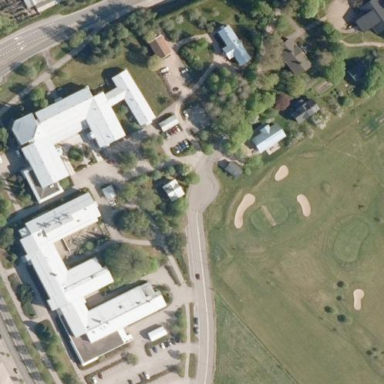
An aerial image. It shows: College.